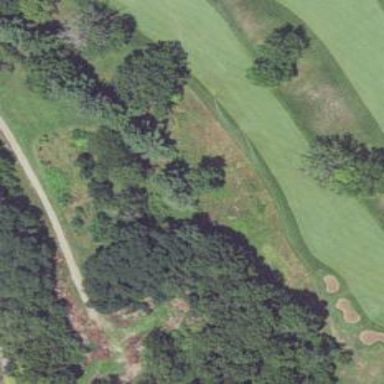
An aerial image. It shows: Golf fairway surrounded by grass.